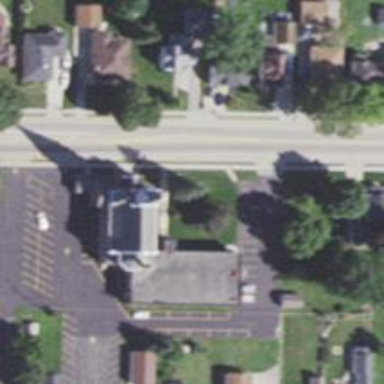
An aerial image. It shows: Building that serves as place of worship.